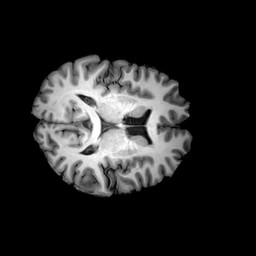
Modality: T1w
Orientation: axial
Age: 33
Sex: male
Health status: ill